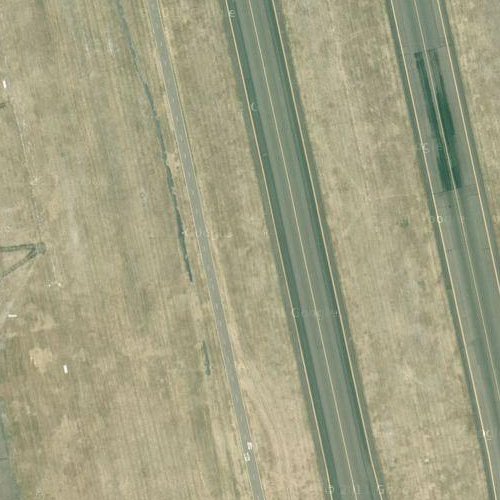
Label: sydney